Question: I have a testng.xml file with two tests:
'''
<!DOCTYPE suite SYSTEM "http://testng.org/testng-1.0.dtd" >
<suite name="XEP-0100" verbose="1">
<test name="Registration">
<classes>
<class name="com.obscured.xmpp.TestRegister" />
</classes>
</test>
<test name="Login">
<classes>
<class name="com.obscured.xmpp.TestLogin" />
</classes>
</test>
</suite>
'''
Unfortunately, the Eclipse TestNG plugin is only running a single test when running against the testng.xml:

If I put the TestLogin class underneath the Registration test, it runs. Even more strange: the progress bar says "Tests 2/2"! What am I missing here?
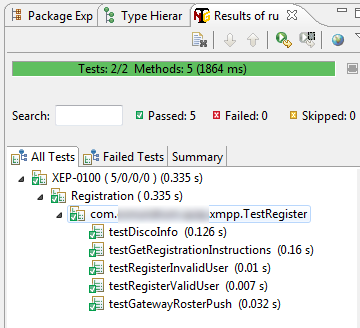
Answer: It looks like the plug-in actually ran both tests but is only reporting one and I see nothing wrong with what you posted. Can you create a small self-contained Eclipse project and email it to me? If I can reproduce this, I should be able to fix it quickly.